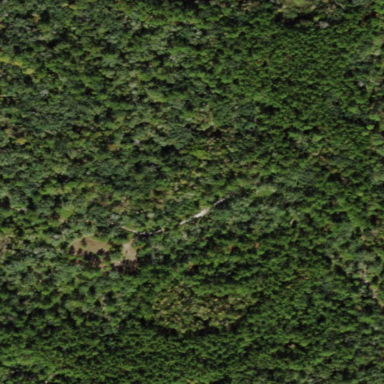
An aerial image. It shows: Woodland with needle-leaved trees.